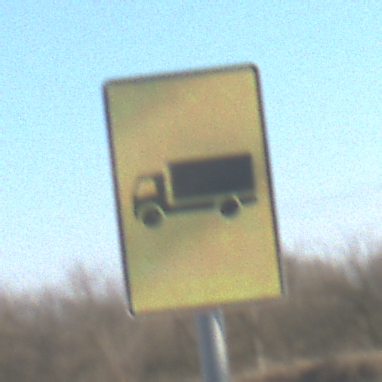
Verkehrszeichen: KFZZulaessigeGesamtmasse3Komma5TOhnePfeilsymbol
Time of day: MorningAfternoon
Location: Outdoor (Nature)
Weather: PartlyCloudy
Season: NotSpecified
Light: Natural